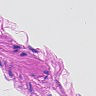
Metastatic tissue present: no